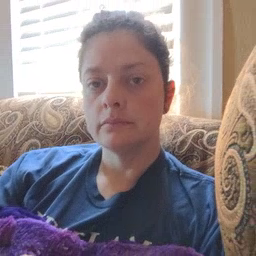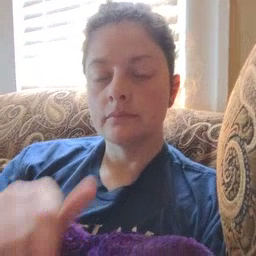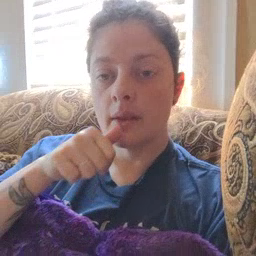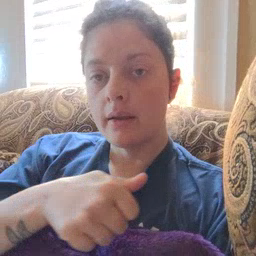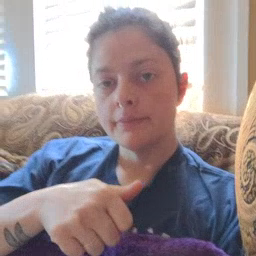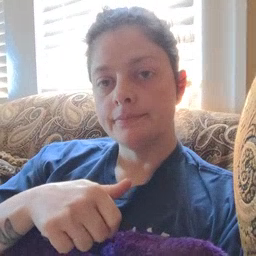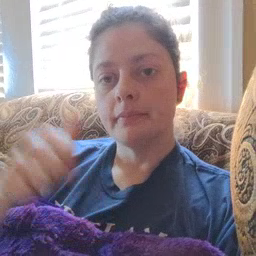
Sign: hide